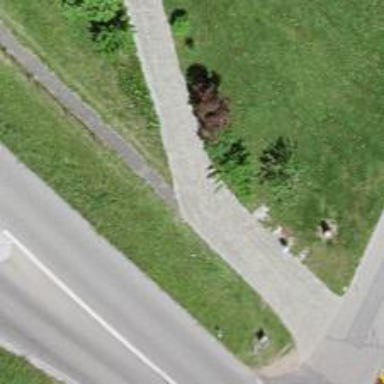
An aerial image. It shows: Footway made of paving stones.